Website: home-depot
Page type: payment
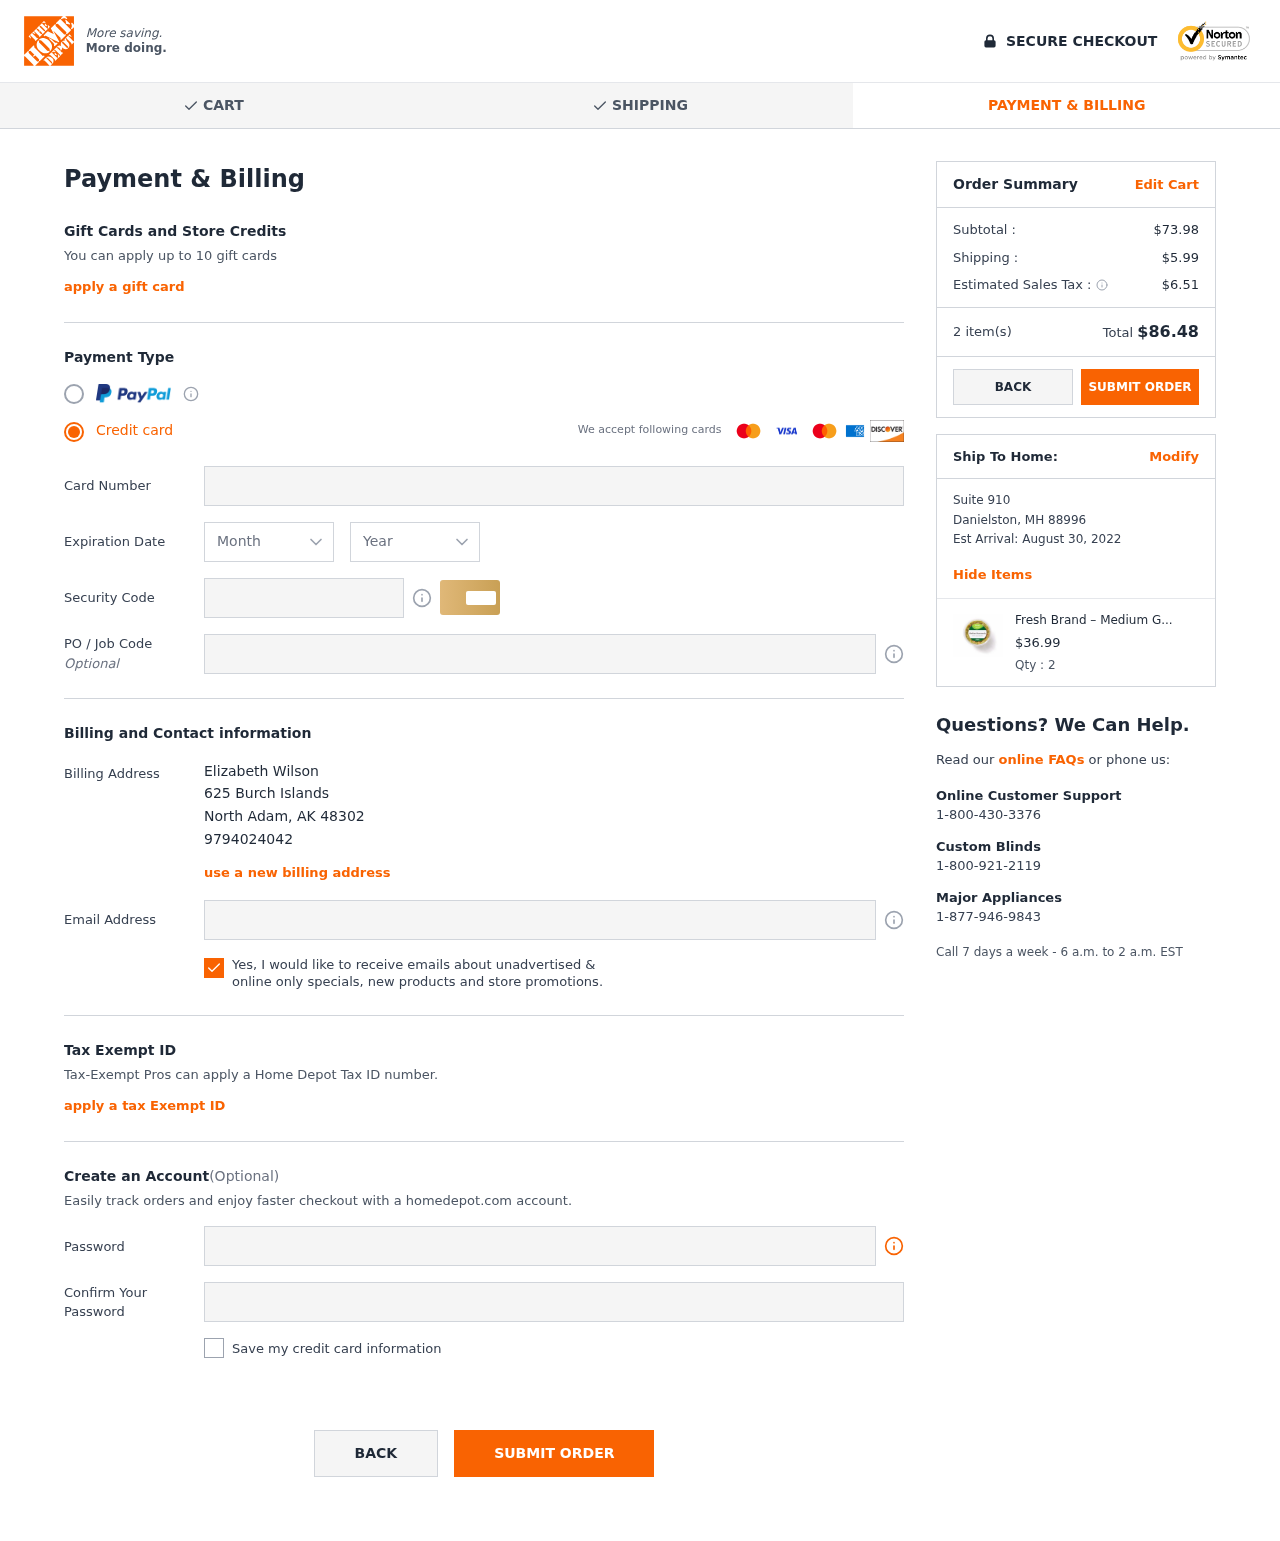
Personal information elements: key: PII_CARD_CVV
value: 760
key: PII_CARD_EXPIRY_MONTH
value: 10
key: PII_CARD_EXPIRY_YEAR
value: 28
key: PII_CARD_NUMBER
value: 4560 5772 7503 3612
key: PII_CITY
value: North Adam
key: PII_CITY2
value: Danielston
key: PII_EMAIL
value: ewilson@hotmail.com
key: PII_FULLNAME
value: Elizabeth Wilson
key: PII_PHONE
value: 9794024042
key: PII_POSTCODE
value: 48302
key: PII_POSTCODE2
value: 88996
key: PII_STATE_ABBR
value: AK
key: PII_STATE_ABBR2
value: MH
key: PII_STREET
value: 625 Burch Islands
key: PII_STREET2
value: Suite 910
Product elements: key: PRODUCT1_NAME
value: Fresh Brand – Medium Guacamole, 18 oz
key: PRODUCT1_PRICE
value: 36.99
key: PRODUCT1_QUANTITY
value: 2
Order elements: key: ORDER_SUBTOTAL
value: $73.98
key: ORDER_SHIPPING_COST
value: $5.99
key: ORDER_TAX
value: $6.51
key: ORDER_NUM_ITEMS
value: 2 item(s)
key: ORDER_TOTAL
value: $86.48
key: ORDER_DELIVERY_DATE
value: August 30, 2022